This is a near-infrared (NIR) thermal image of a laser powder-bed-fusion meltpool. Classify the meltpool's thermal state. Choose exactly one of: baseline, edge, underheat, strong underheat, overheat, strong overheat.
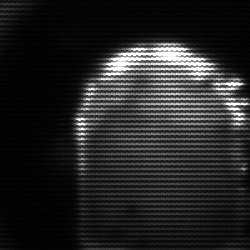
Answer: baseline